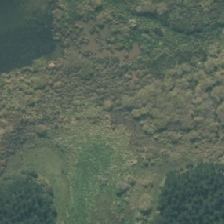
Land cover: herbaceous_freshwater_vege